Field crop: tomato
Growth stage: 1
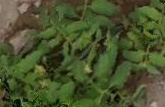
Species: tomato